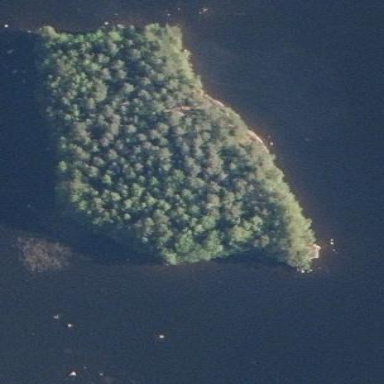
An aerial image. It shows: Islet covered with woodland.